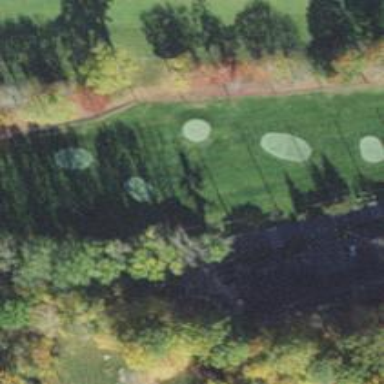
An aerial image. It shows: Grassy area designated for driving range golf.